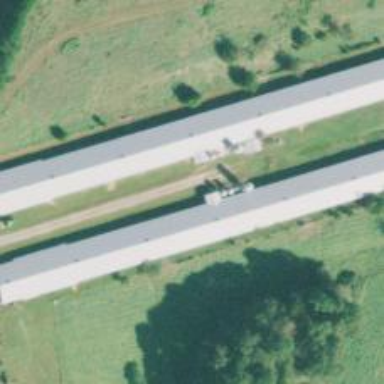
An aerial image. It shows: Poultry house.